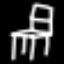
Label: chair